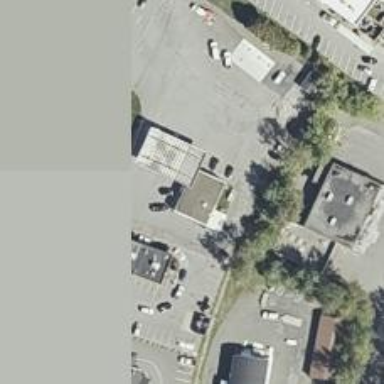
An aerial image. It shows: Bus station.